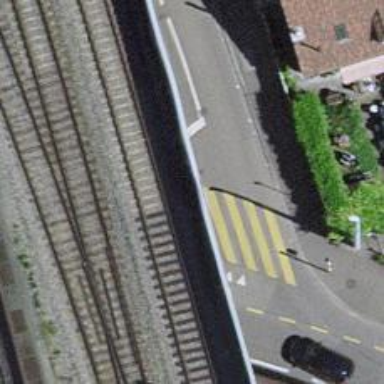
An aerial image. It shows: Crossing with zebra traffic signals.